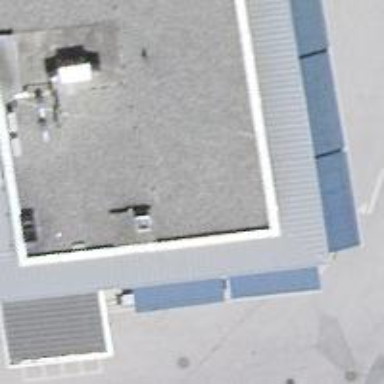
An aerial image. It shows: Restaurant.